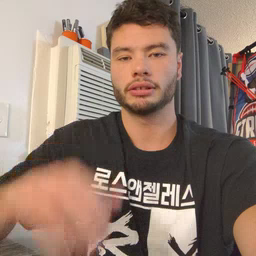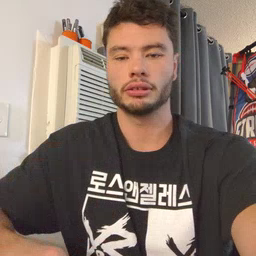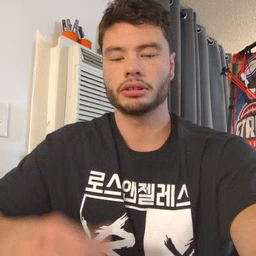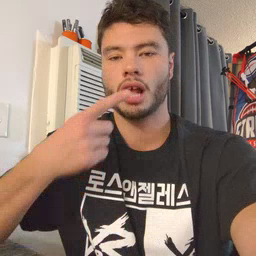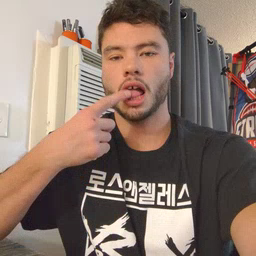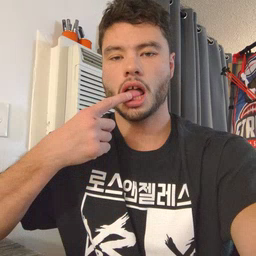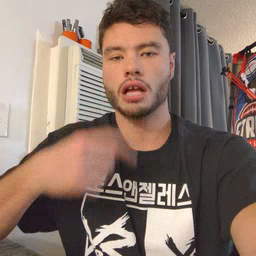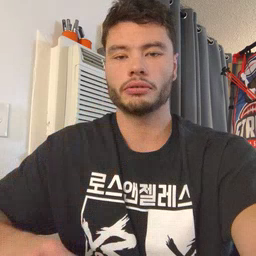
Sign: tongue